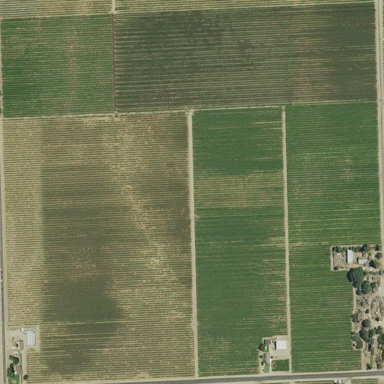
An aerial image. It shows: Crop field in farm area.